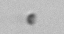
Label: nanoplankton_mix